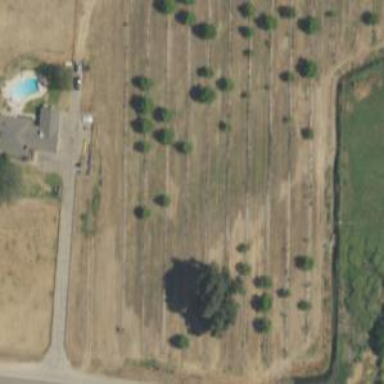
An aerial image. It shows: Open space property with orchard.